The image is an STFT spectrogram (time versus frequency) of a rotating-machine vibration signal. Based on the visible evidence, which rotor condition applies: normal, misalignment, unbalance, looseness?
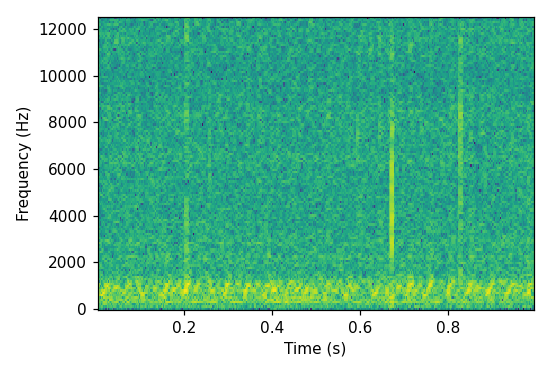
Answer: normal